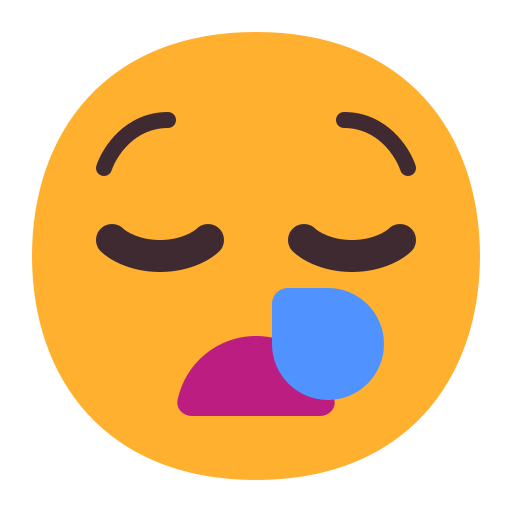
sleepy face flat